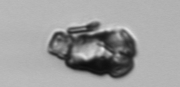
Label: Delphineis